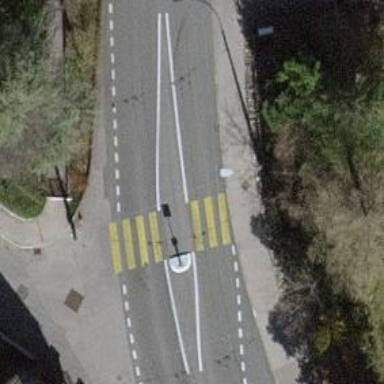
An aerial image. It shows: Marked crossing on the road with clear markings.